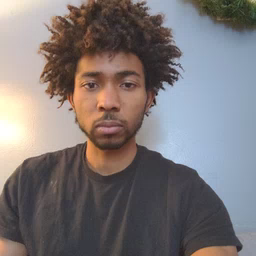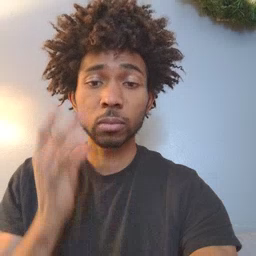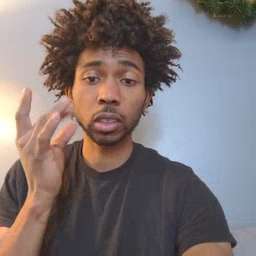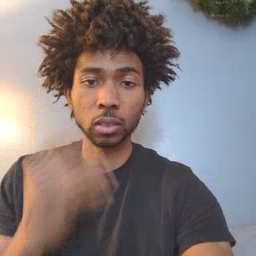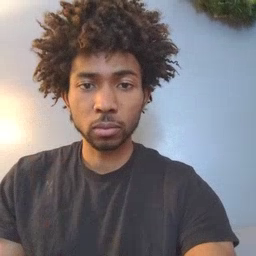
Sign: cat